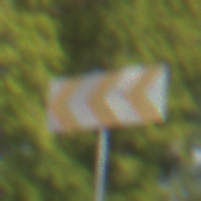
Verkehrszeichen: RichtungstafelnInKurvenGrossRechts
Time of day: MorningAfternoon
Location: Outdoor (Nature)
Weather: PartlyCloudy
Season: NotSpecified
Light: Natural